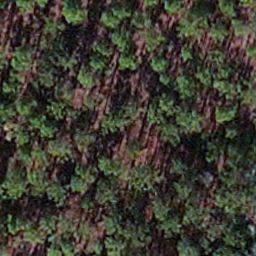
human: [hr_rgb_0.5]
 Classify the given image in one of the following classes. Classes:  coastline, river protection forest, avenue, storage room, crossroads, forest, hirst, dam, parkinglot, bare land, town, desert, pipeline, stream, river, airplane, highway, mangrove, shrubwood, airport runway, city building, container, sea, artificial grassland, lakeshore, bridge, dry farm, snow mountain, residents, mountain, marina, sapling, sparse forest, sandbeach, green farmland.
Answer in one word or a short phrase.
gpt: sapling